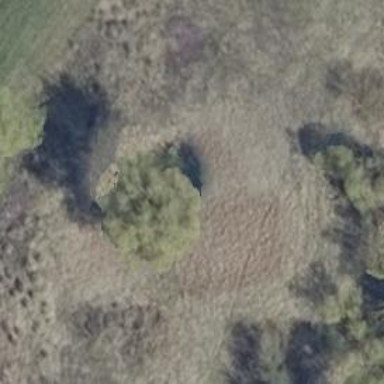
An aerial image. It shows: Deciduous broadleaved tree.